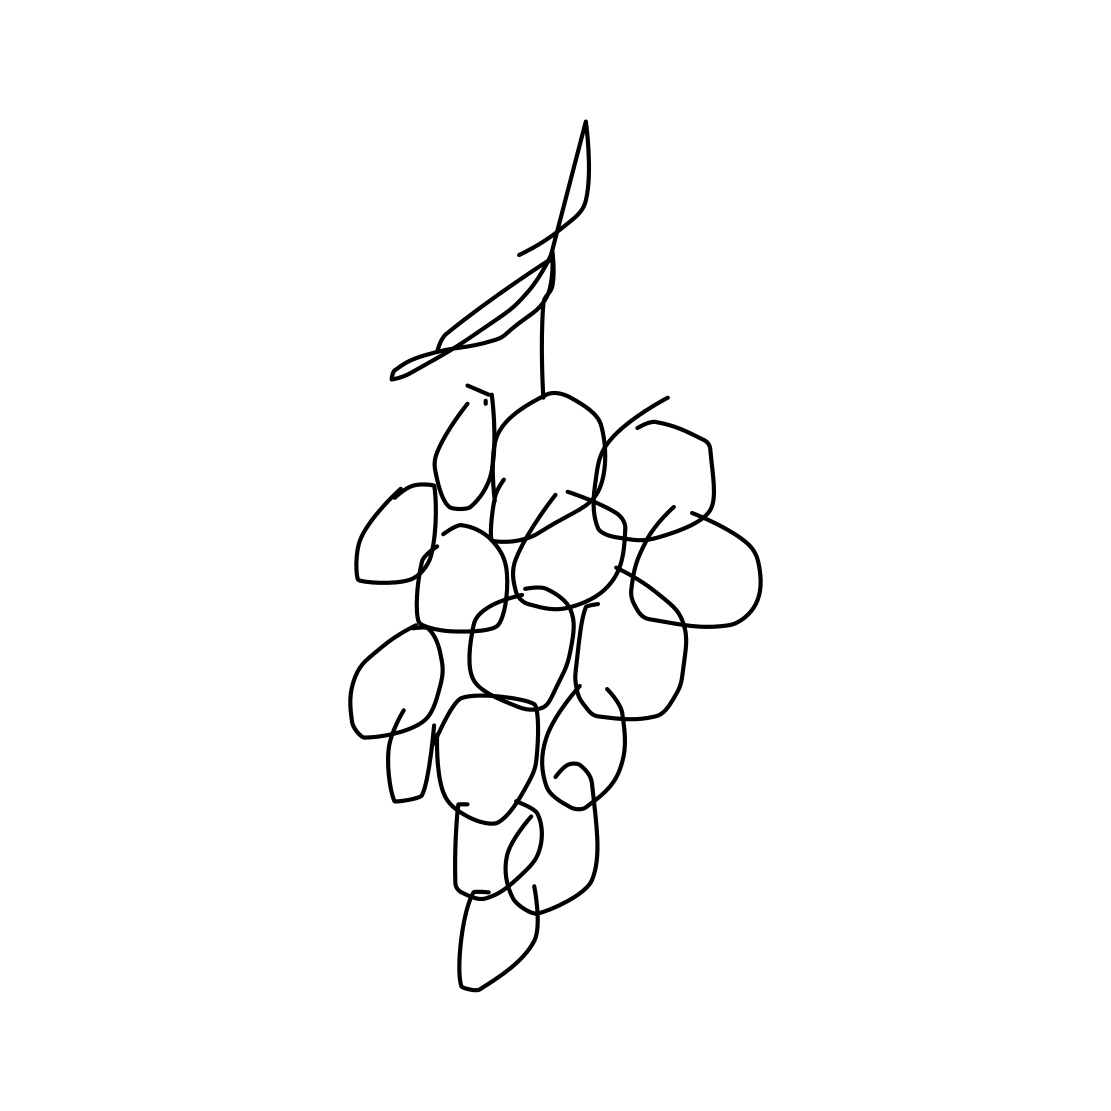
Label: grapes